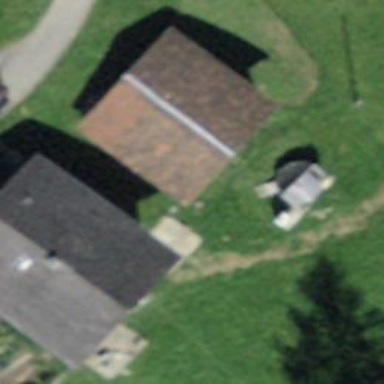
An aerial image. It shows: Rural barn.